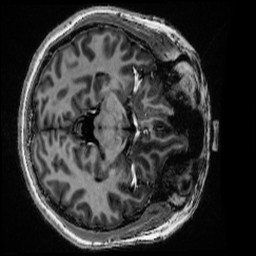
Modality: MP2RAGE
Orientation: axial
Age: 20
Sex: female
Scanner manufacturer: siemens
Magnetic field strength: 6.98 T
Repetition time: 6 s
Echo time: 0.00283 s